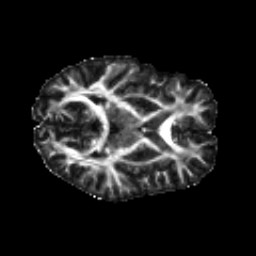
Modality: FA
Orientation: axial
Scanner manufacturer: siemens
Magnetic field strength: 3 T
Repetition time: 4.16 s
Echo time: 0.0806 s